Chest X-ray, PA view. Patient: 58 years old, sex F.
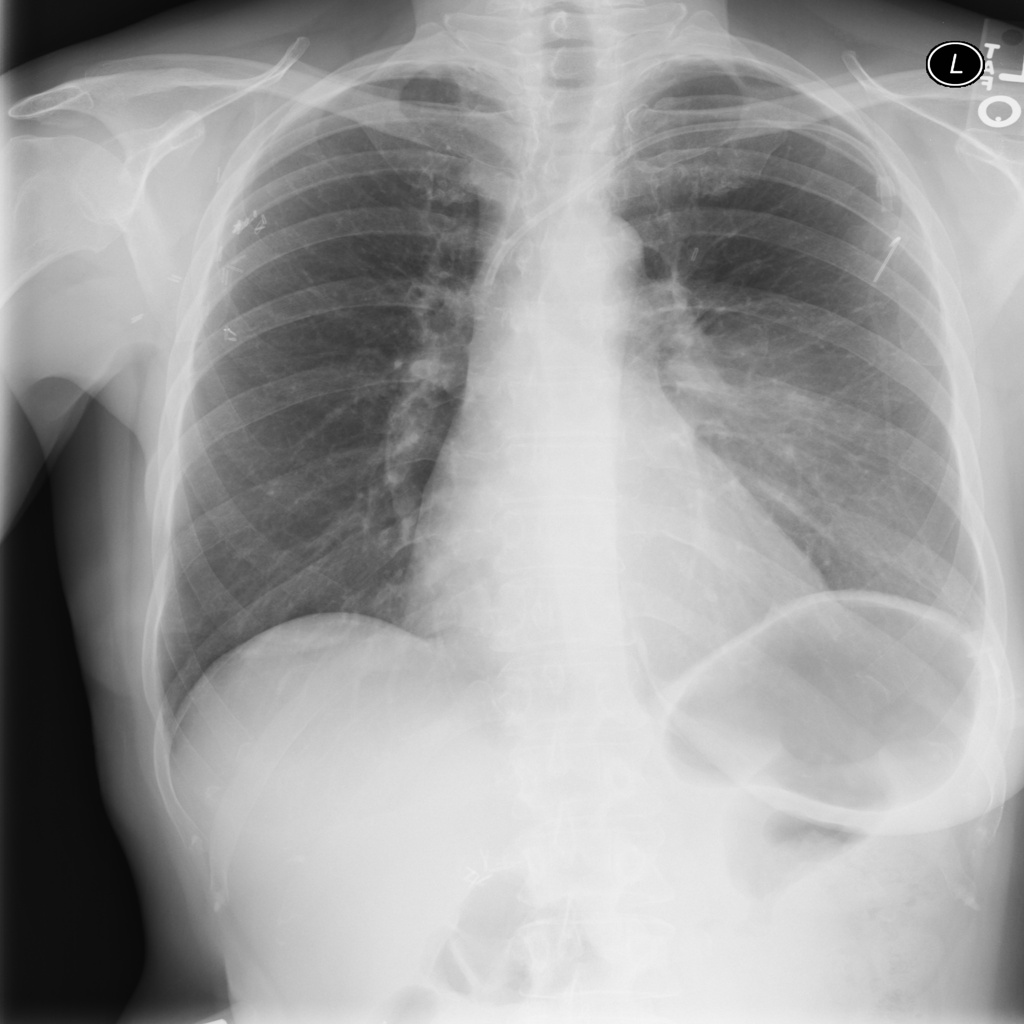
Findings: Mass